Question: I am very new to R and trying to extract a specific element from a data frame and compare it with an integer.
I had a table saved in text file.

I used the following to read the table.
'''
mydata = read.table("file.txt");
'''
In my case I want to compare an element say, say the first element of USERPOR (which is 1.0) with an integer 1.0 (so the comparison should return true).
The code I wrote was
'''
mydata[[2,7]]
[1] 1.000
Levels: 1.000 10.0000 2.000 3.000 4.00 5.00 6.000 7.000 8.000 9.000 USERPROR
'''
However, when I compared them, I got 'FALSE'. Can anybody tell why is that so?
'''
> mydata[[2,7]]==1.0
[1] FALSE
'''
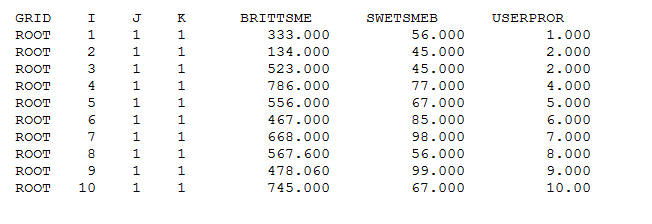
Answer: Hmmmm. First, elements of a data.frame are ordinarily accessed using brackets -- like 'mydata[2,7]'. Double brackets will access a column, e.g. 'mydata[[2]]' will return the second column. Thus, 'mydata[[7]][2]' is the same as 'mydata[2,7]'.
Second, since your output includes a 'Levels:' list, it appears that that variable is stored as a factor having levels of '"1.000"', '"10.0000"', ... '"USERPROR"' (odd enough that I'm guessing the data are entered incorrectly). Accordingly, I believe that in your example, 'mydata[2,7] == "1.000"' would return 'TRUE'.
In general, if you want to compare a numeric value with an integer, don't use a comparison value like '1.0', because thje '.0' part forces it to be stored as floating-point, not integer. If the data are stored as floating-point, there may be enough roundoff that a number computed as '1.0' is not exactly equal to an integer '1'. The reliable way to test it is to use 'round(mydata[2,7]) == 1'.